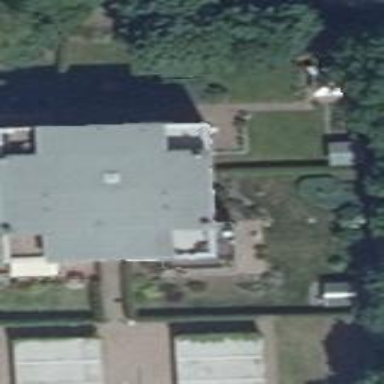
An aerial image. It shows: Building with flat white roof.